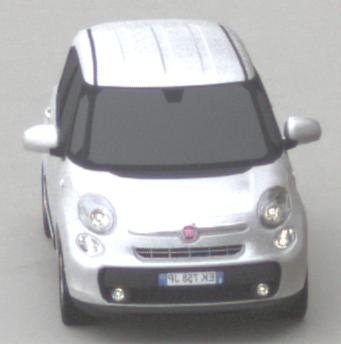
Make: Fiat
Model: 500L 1.4 16V
Detailed model: 500L (199)
Model produced from: 2012/10
Model produced until: 2017/05
Doors: 5
Color: white
Road condition: dry road
Daytime: morning or afternoon
Contrast: low contrast